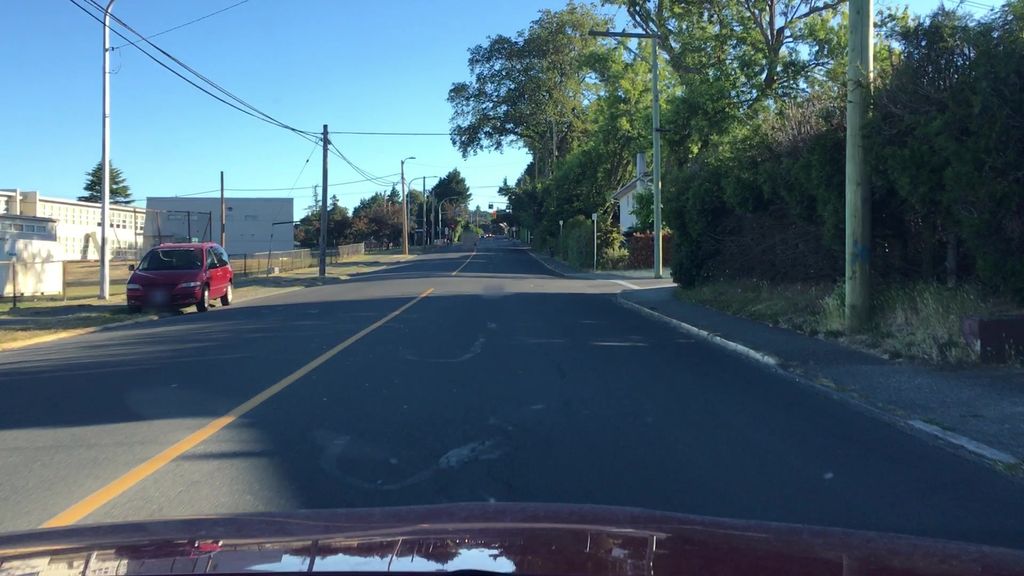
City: victoria